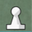
Piece: wP